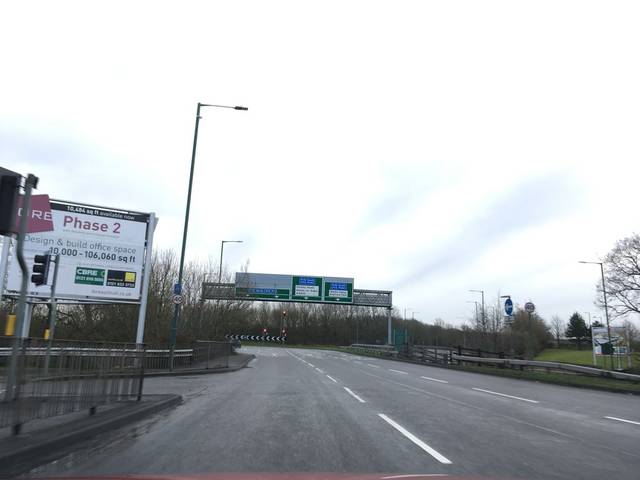
Region: United Kingdom
Coordinates: 52.381, -1.789